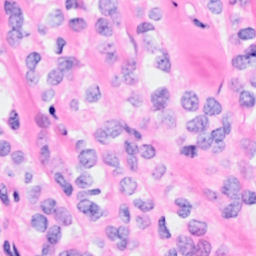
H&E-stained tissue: Breast